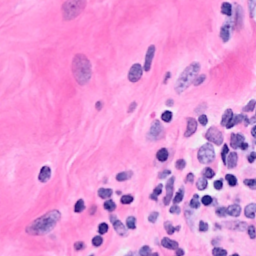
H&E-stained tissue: Breast